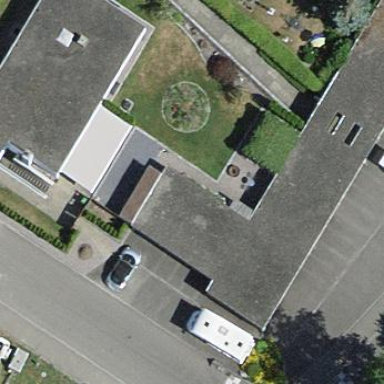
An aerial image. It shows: Flat roofed garages.